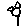
Label: flower